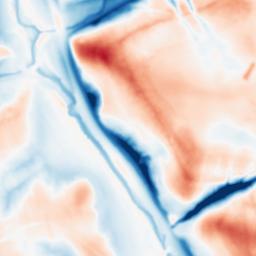
Category: multiscale
Decomposition family: dog_multiscale
Decomposition parameters: sigma_ratio: 2
n_scales: 4
base_sigma: 1
Upsampling method: bilinear
Upsampling parameters: scale: 4
Upsampling scale: 4